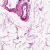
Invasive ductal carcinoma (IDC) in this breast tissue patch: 0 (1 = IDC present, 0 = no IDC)